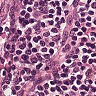
Metastatic tissue present: no